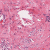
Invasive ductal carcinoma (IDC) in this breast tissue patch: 0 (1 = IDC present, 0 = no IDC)